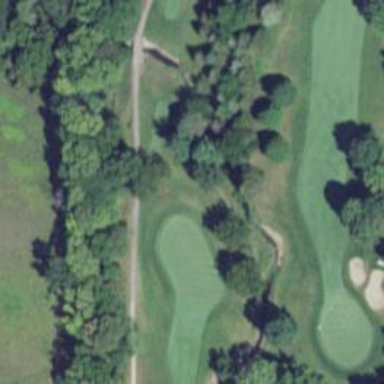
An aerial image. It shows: Path for both roads and golfers.